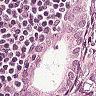
Metastatic tissue present: yes